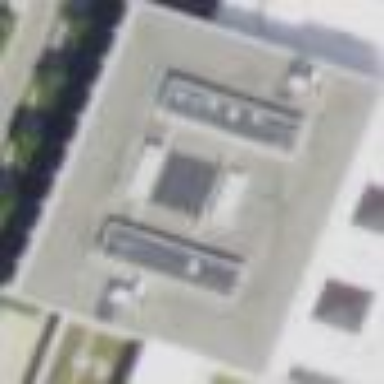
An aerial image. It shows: Office building.